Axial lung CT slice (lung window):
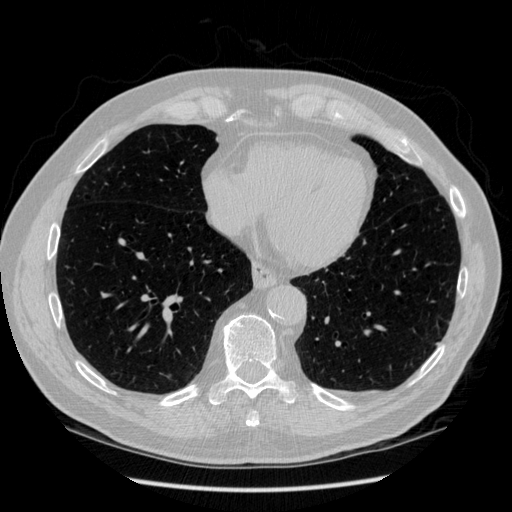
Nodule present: no